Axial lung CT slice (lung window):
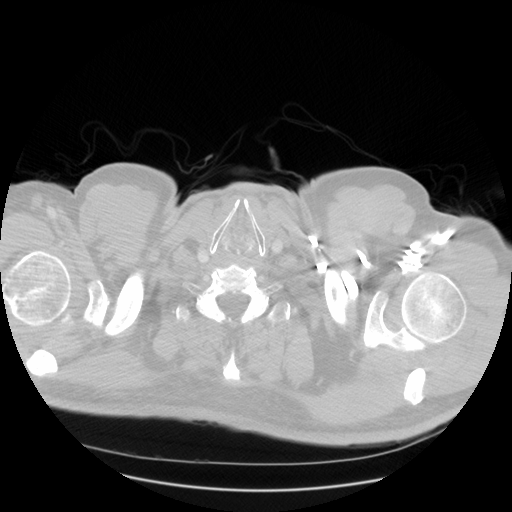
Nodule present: no